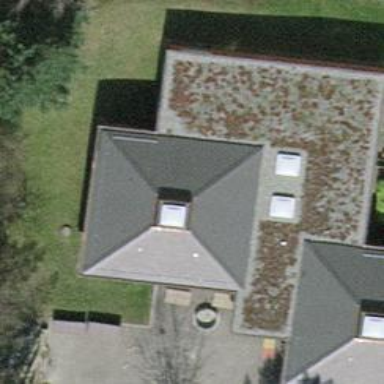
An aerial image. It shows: Kindergarten with flat roof.